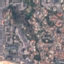
Land use / land cover class: Residential